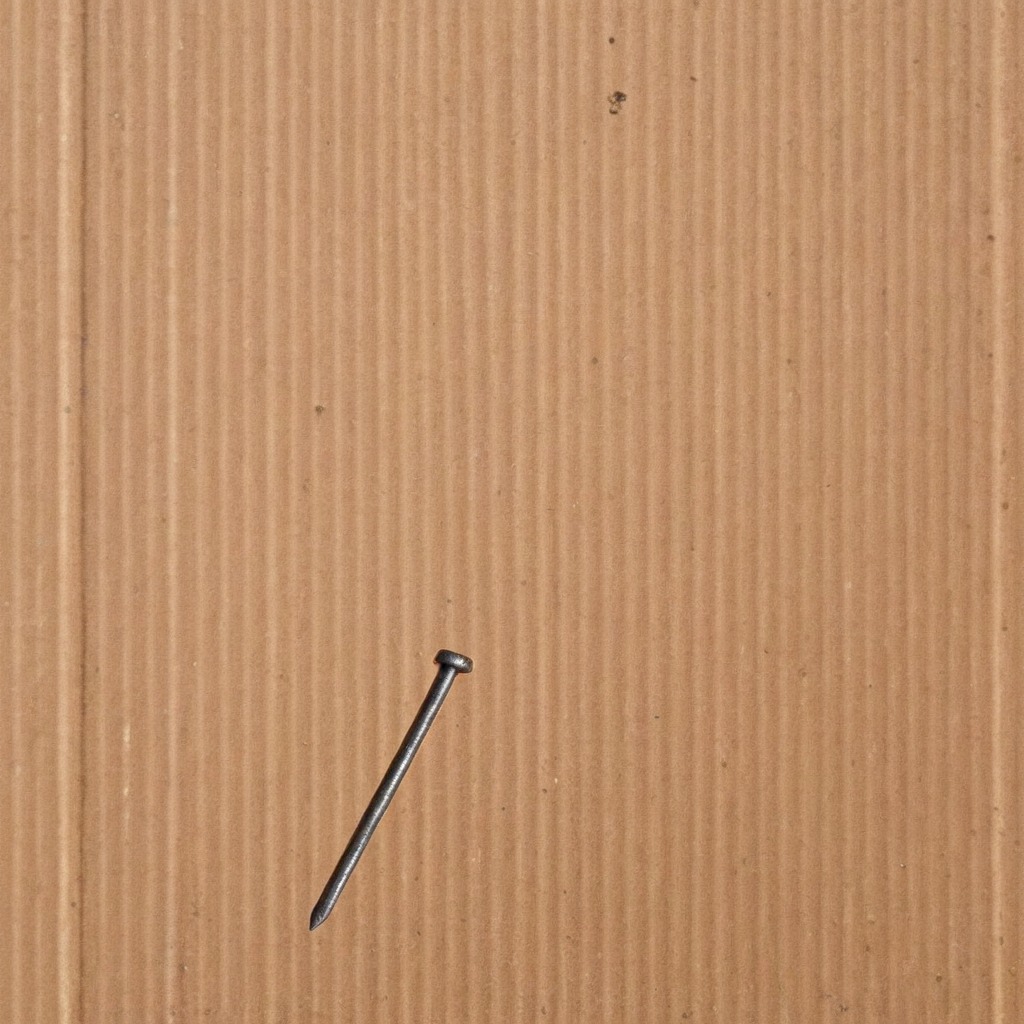
An iron nail is lying on the cardboard box surface in an outdoor workshop during daytime bright natural light soft shadows slightly creased but